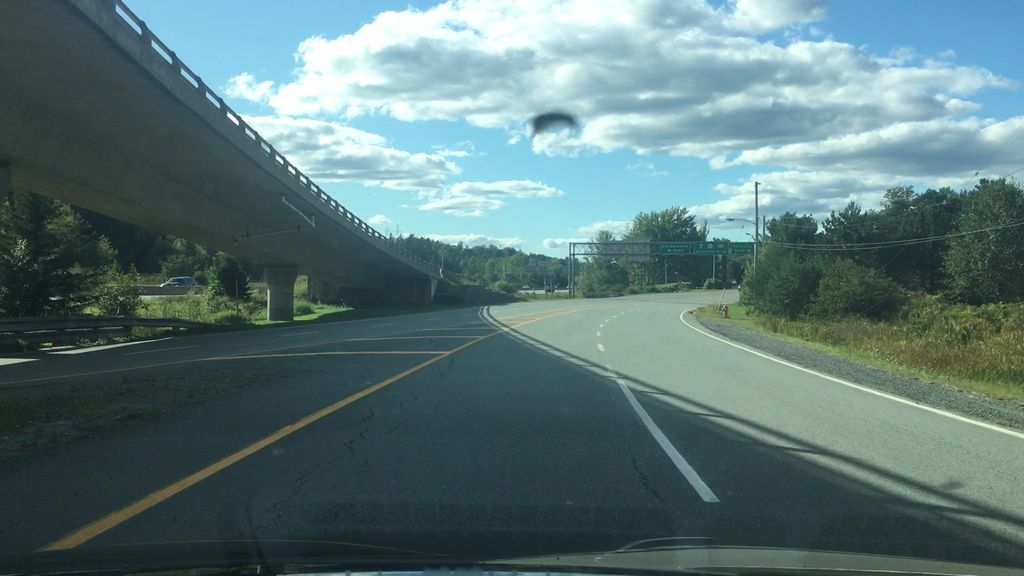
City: halifax